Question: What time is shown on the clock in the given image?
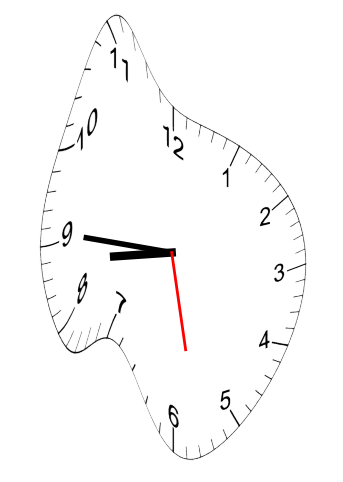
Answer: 08:45:28